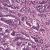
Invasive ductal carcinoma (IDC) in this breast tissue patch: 1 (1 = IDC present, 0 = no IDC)